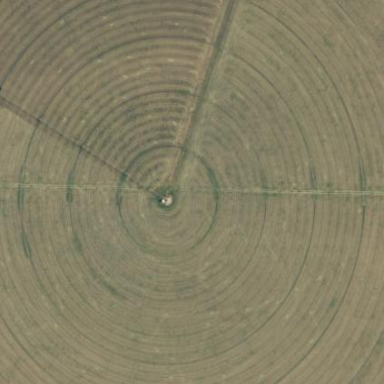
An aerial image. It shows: Farmland with pivot irrigation system.